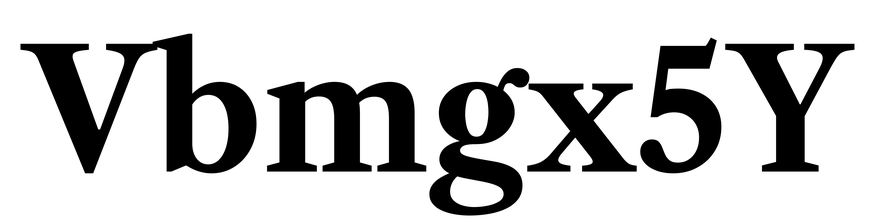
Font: LibreCaslonText_Bold